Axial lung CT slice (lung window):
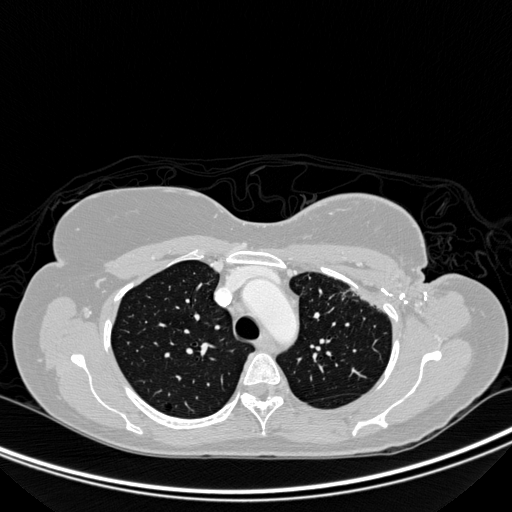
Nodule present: no